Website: home-depot
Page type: customer-info-address
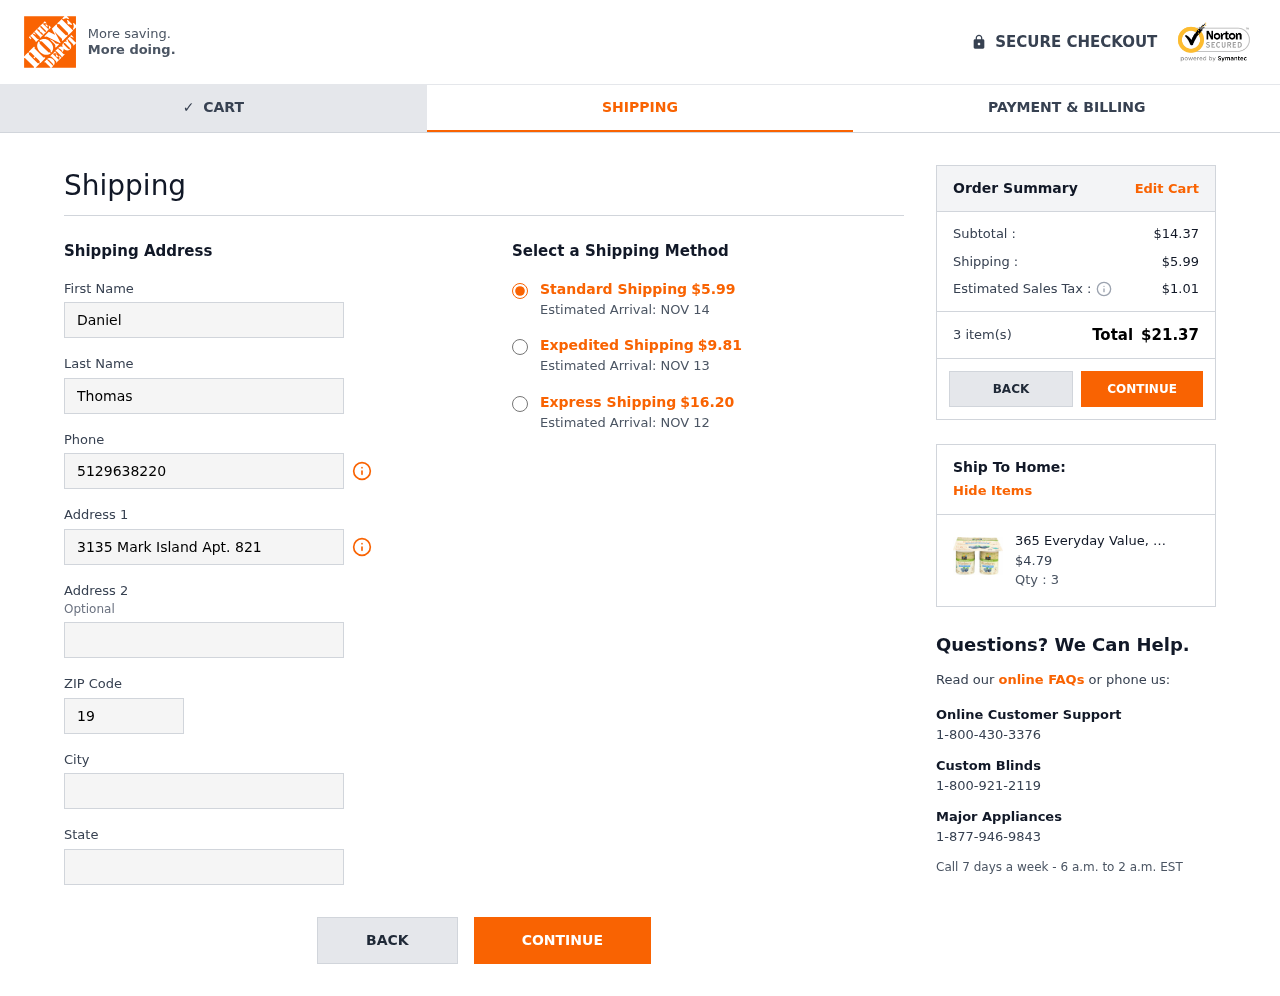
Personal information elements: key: PII_CITY
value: Port Timothy
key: PII_FIRSTNAME
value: Daniel
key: PII_LASTNAME
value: Thomas
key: PII_PHONE
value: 5129638220
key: PII_POSTCODE
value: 19473
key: PII_STATE
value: Louisiana
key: PII_STREET
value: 3135 Mark Island Apt. 821
Product elements: key: PRODUCT1_NAME
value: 365 Everyday Value, Organic Whole Milk Yogurt, Blueberry, 6 ct
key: PRODUCT1_PRICE
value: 4.79
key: PRODUCT1_QUANTITY
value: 3
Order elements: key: ORDER_SHIPPING_COST
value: $5.99
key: ORDER_DELIVERY_DATE
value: Estimated Arrival: NOV 14
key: ORDER_SHIPPING_COST_EXPEDITED
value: $9.81
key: ORDER_DELIVERY_DATE_EXPEDITED
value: Estimated Arrival: NOV 13
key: ORDER_SHIPPING_COST_EXPRESS
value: $16.20
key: ORDER_DELIVERY_DATE_EXPRESS
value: Estimated Arrival: NOV 12
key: ORDER_SUBTOTAL
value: $14.37
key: ORDER_TAX
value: $1.01
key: ORDER_NUM_ITEMS
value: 3 item(s)
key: ORDER_TOTAL
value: $21.37